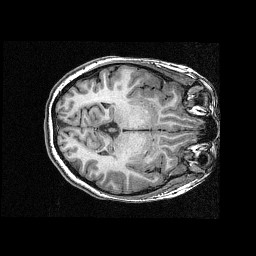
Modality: T1w
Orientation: axial
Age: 13
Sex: female
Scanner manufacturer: siemens
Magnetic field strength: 3 T
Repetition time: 2.3 s
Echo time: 0.00336 s